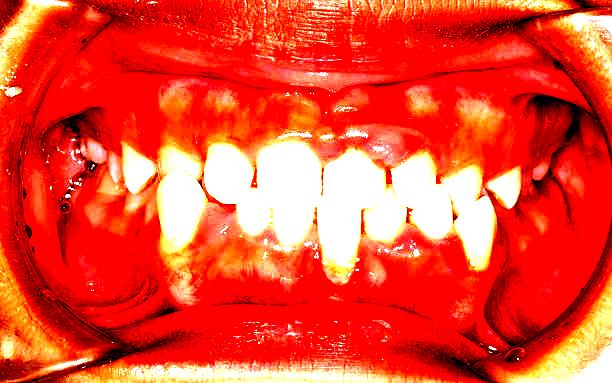
Condition: Gingivitis